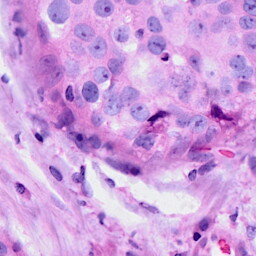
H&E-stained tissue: Breast